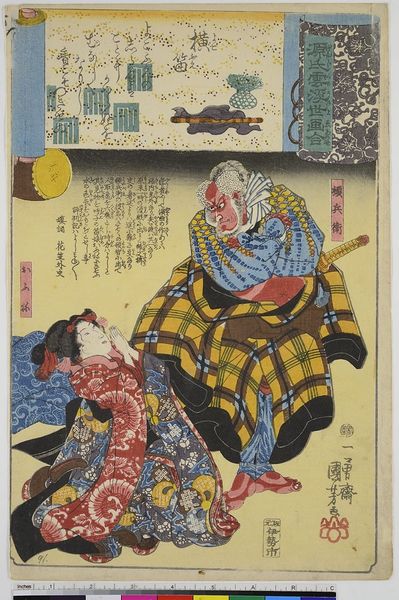
Titel: Yokobue, Blatt 37 aus der Serie: Genji Wolken zusammen mit Ukiyo-e
Künstler: Utagawa Kuniyoshi
Standort: Hamburg
Institution: Museum für Kunst und Gewerbe Hamburg
Schlagwörter: frau, figur, person, theater, holzschnitt, japan, ornamente, gestalt, druckgraphik, druckgrafik, literatur, zeit, schauspieler, farbholzschnitt, samurai, kabuki, edo, charaktere, reproduktionen, no, druckerzeugnisse, ukiyo, lit, literarische, genji